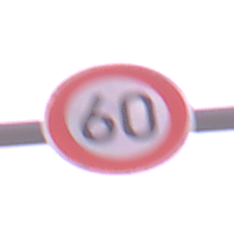
Verkehrszeichen: Geschwindigkeit60
Umgebung: Outdoor, Urban
Tageszeit: SunriseSunset
Wetter: PartlyCloudy
Licht: Natural
Jahreszeit: NotSpecified
Kontrast: MediumContrast